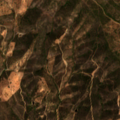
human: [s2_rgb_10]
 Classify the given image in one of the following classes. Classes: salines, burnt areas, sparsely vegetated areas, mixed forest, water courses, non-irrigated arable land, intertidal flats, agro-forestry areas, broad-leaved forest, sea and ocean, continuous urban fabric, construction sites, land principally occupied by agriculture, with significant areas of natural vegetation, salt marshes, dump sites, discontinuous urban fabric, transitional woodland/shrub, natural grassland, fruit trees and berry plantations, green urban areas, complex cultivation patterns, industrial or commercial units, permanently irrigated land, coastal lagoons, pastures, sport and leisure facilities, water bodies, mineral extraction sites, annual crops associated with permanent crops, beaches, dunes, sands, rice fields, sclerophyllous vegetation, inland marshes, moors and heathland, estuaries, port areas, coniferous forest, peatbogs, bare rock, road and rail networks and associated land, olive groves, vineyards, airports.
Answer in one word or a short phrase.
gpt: broad-leaved forest, sclerophyllous vegetation, transitional woodland/shrub